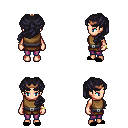
a pixel art fantasy rpg character, female body template, human, light skin, leather chest armor, magenta pants, raven princess hairstyle, bronze tiara, bracelets, black slippers, four views (front, back, left, right), 2x2 character sprite sheet, small pixel art, hard edges, no anti-aliasing